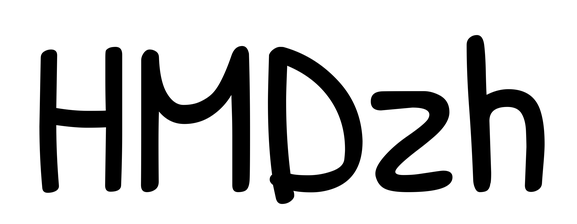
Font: PatrickHand-Regular